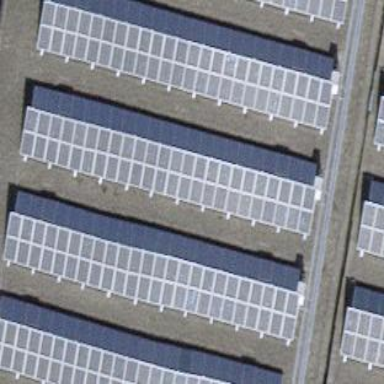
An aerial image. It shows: Solar photovoltaic panel generator.